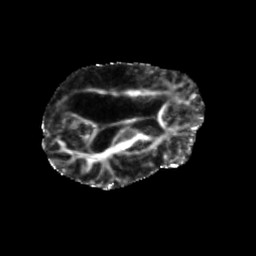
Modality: FA
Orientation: axial
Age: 65
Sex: female
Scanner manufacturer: siemens
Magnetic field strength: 3 T
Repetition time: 5.25 s
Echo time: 0.08 s